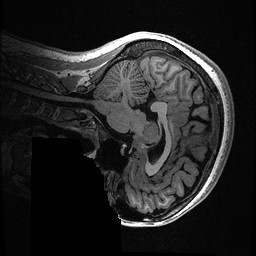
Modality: T1w
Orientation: sagittal
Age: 29
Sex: female
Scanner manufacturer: ge
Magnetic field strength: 3 T
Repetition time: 0.006952 s
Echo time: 0.00292 s